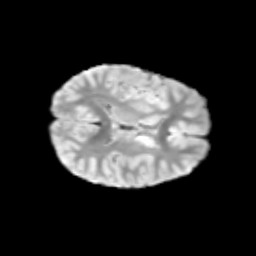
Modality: T2w
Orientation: axial
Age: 9
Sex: male
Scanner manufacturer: siemens
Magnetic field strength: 3 T
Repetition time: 3.8 s
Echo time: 0.07 s